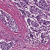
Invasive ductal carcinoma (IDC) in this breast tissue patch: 1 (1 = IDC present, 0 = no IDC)